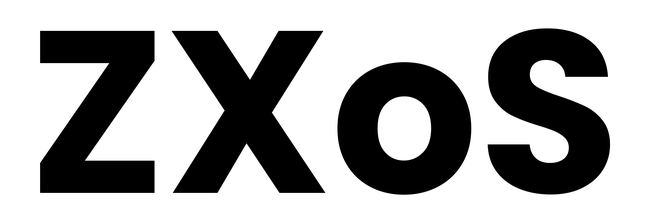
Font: Poppins-Bold